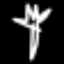
Label: fork